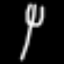
Label: fork